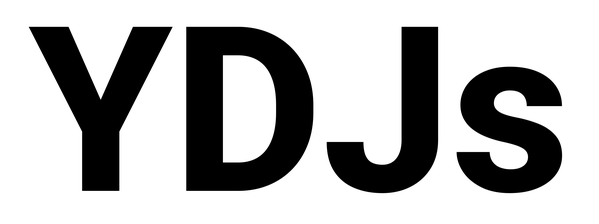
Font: Roboto_ExtraBold